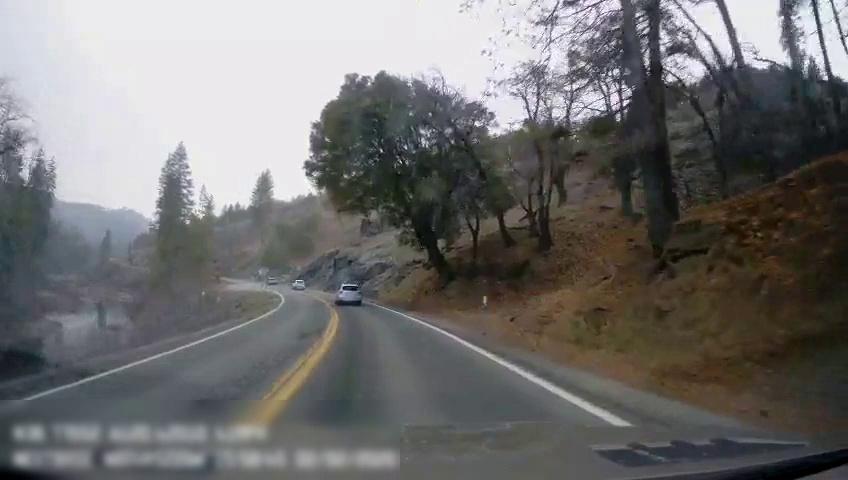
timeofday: Day
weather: Cloudy
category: Drivable Space
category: Vehicles | Car
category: Vehicles | SUV
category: Lanes | Current Lane
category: Lanes | Current Lane
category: Lanes | Opposite Lane